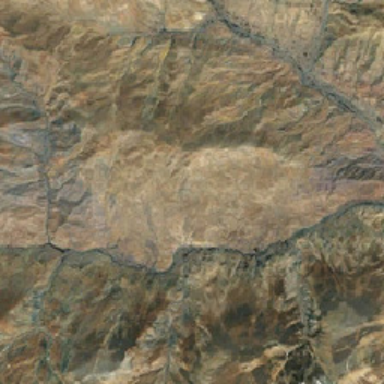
Very large yellow mountain .